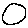
Label: circle